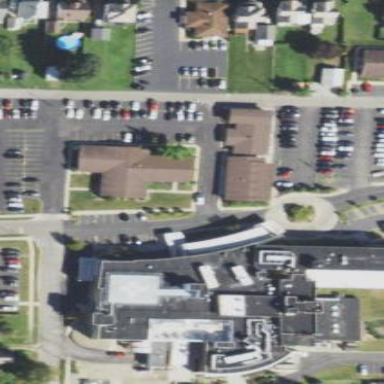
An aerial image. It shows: Hospital providing healthcare services.